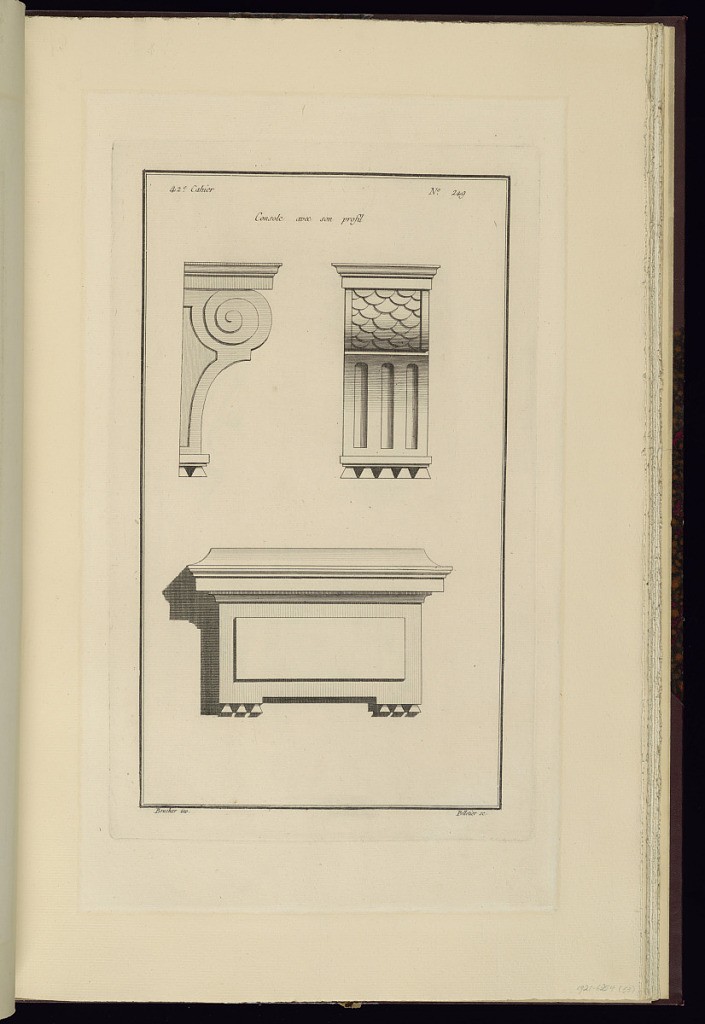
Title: Console avec son profil
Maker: Juste-François Boucher, French, 1736 – 1782
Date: ca. 1775
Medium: Engraving on off white laid paper
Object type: Print
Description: Design for a bracket with views of its front and side. The bracket is decorated with fishscale pattern, scrolls, and fluting. Below is another bracket with a rectangular facade. The plate is signed.